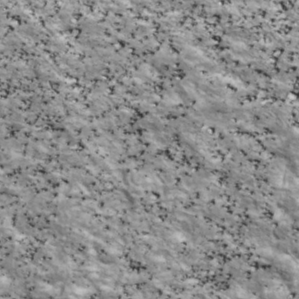
Label: non_frost